Interaction volume radius: 5 \u00c5
Interaction volume height: 10 \u00c5
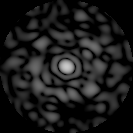
Disorder parameter: 0.8584